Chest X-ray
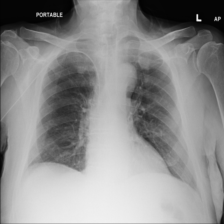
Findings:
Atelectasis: negative
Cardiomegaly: negative
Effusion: negative
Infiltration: negative
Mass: negative
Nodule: negative
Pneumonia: negative
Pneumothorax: negative
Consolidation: negative
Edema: negative
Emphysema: negative
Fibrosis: negative
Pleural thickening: negative
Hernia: negative